Field crop: maize
Growth stage: 2
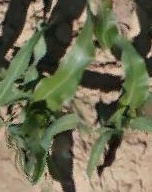
Species: maize